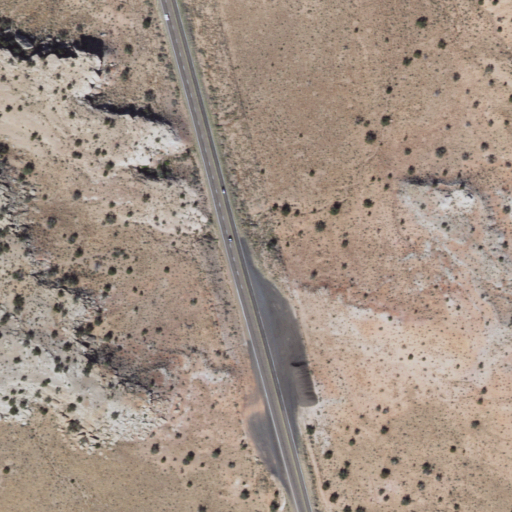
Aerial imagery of gap in Arizona named The Divide containing shrub, grassland, low intensity development, medium intensity development, and open development